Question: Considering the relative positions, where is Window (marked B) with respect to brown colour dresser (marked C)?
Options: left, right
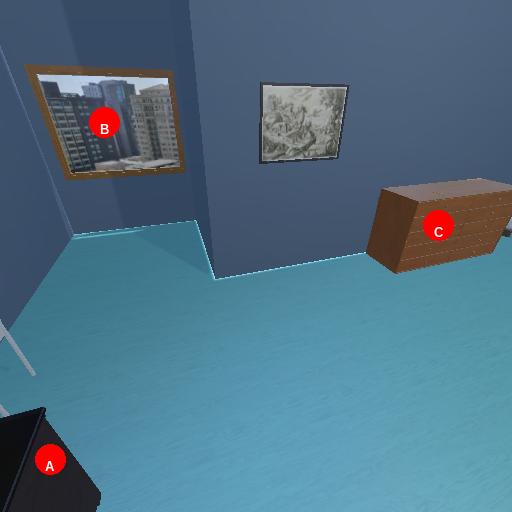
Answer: left